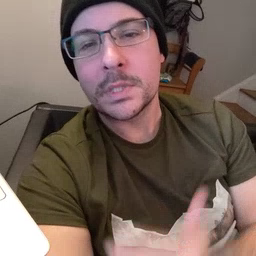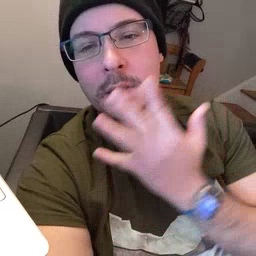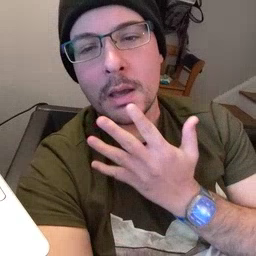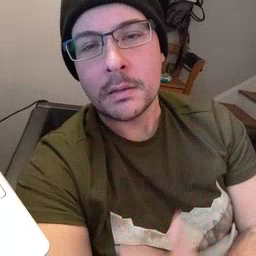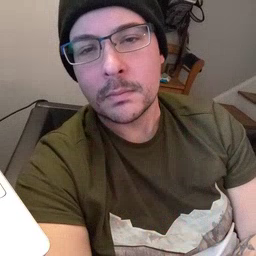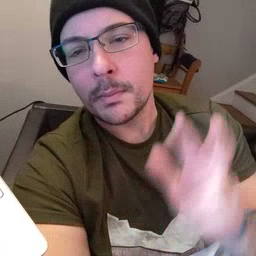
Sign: sad